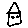
Label: house